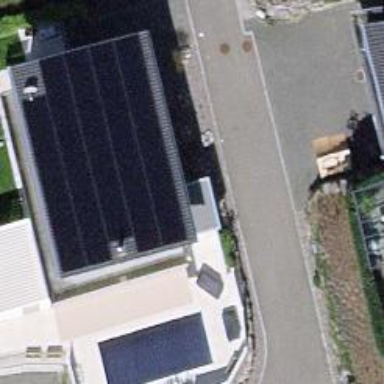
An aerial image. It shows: Solar photovoltaic panel generator.